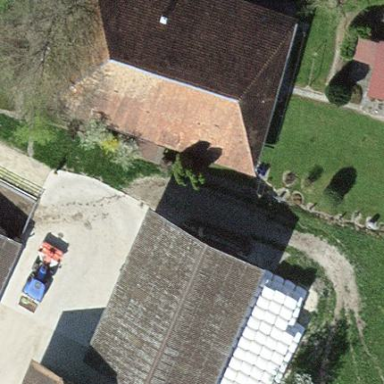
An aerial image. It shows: Farm building.